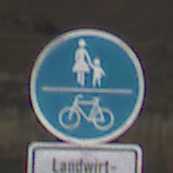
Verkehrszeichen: GemeinsamerGehUndRadweg
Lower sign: BesondereFahrzeugeUndTransportgueter6
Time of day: MorningAfternoon
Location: Outdoor (Nature)
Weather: PartlyCloudy
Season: NotSpecified
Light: Natural